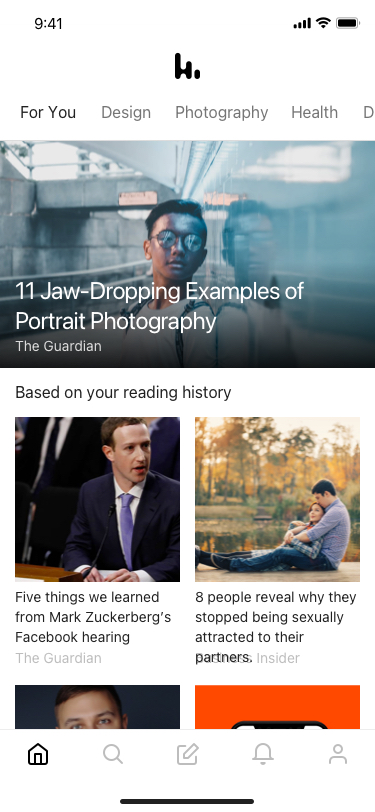
Text in this UI design:
Business Insider
8 people reveal why they stopped being sexually attracted to their partners.
The Guardian
Five things we learned from Mark Zuckerberg’s Facebook hearing
Based on your reading history
The Guardian
11 Jaw-Dropping Examples of Portrait Photography
For You
Design
Photography
Health
Dramas